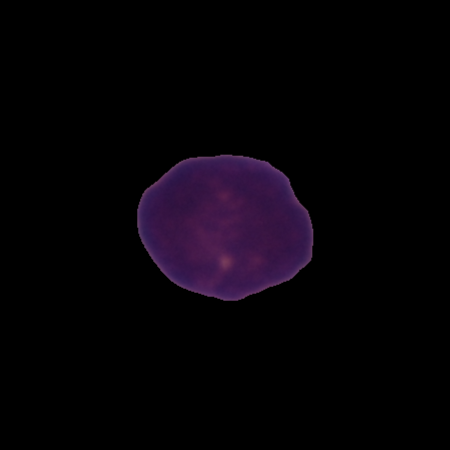
Label: healthy